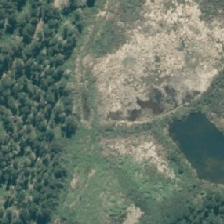
Land cover: herbaceous_freshwater_vege